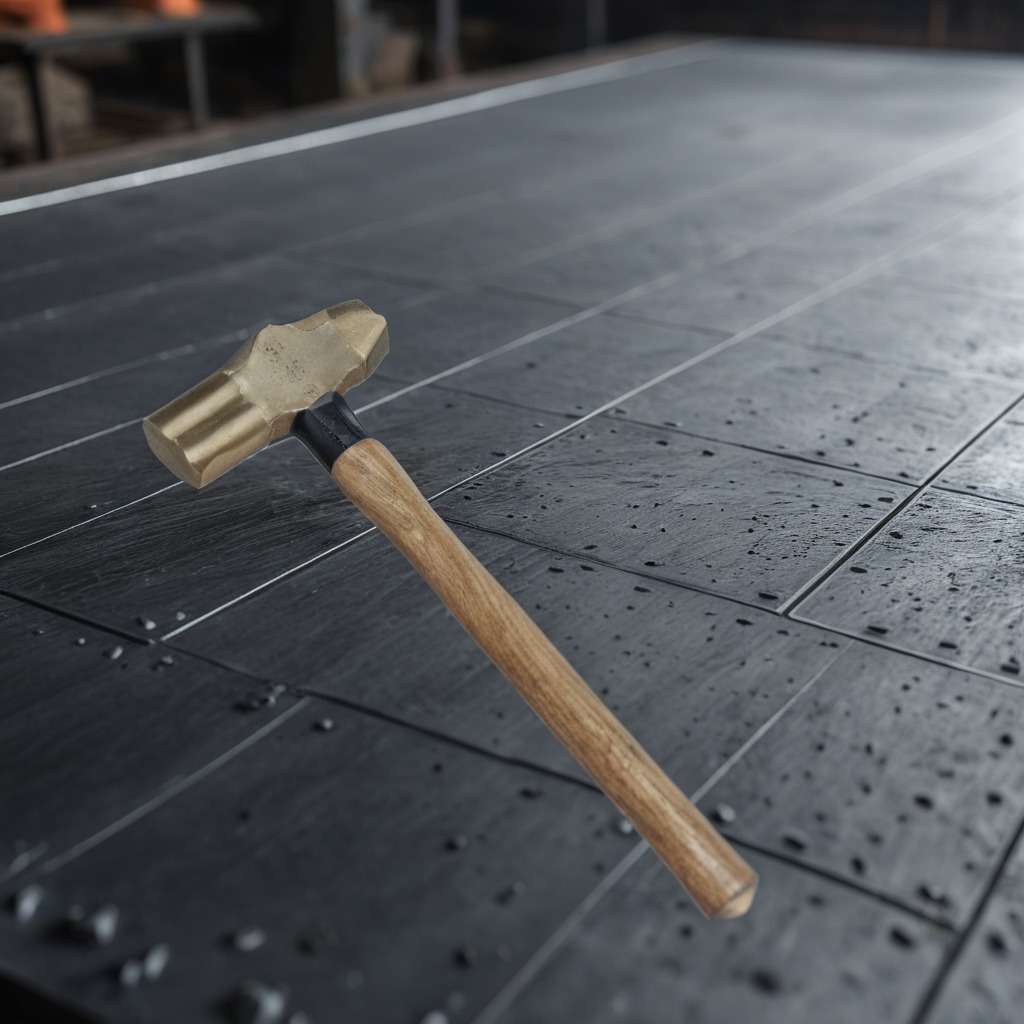
A hammer is lying on the cold steel table in a mining workshop.